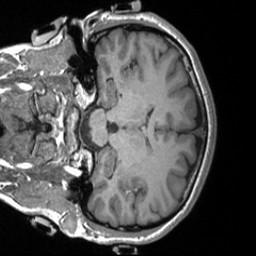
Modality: T1w
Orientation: coronal